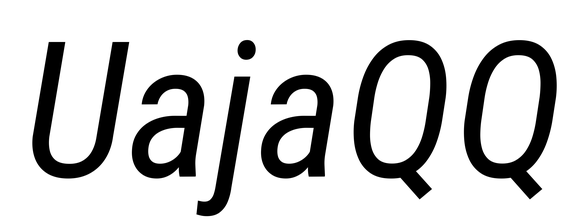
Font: Roboto-Italic_Condensed_Italic